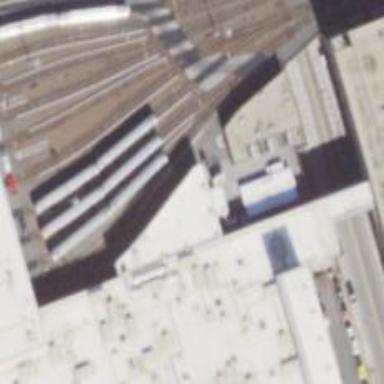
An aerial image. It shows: Electrified railway yard with rail tracks.